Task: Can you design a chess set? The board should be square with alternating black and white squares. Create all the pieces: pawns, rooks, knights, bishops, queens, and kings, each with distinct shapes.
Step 3516:
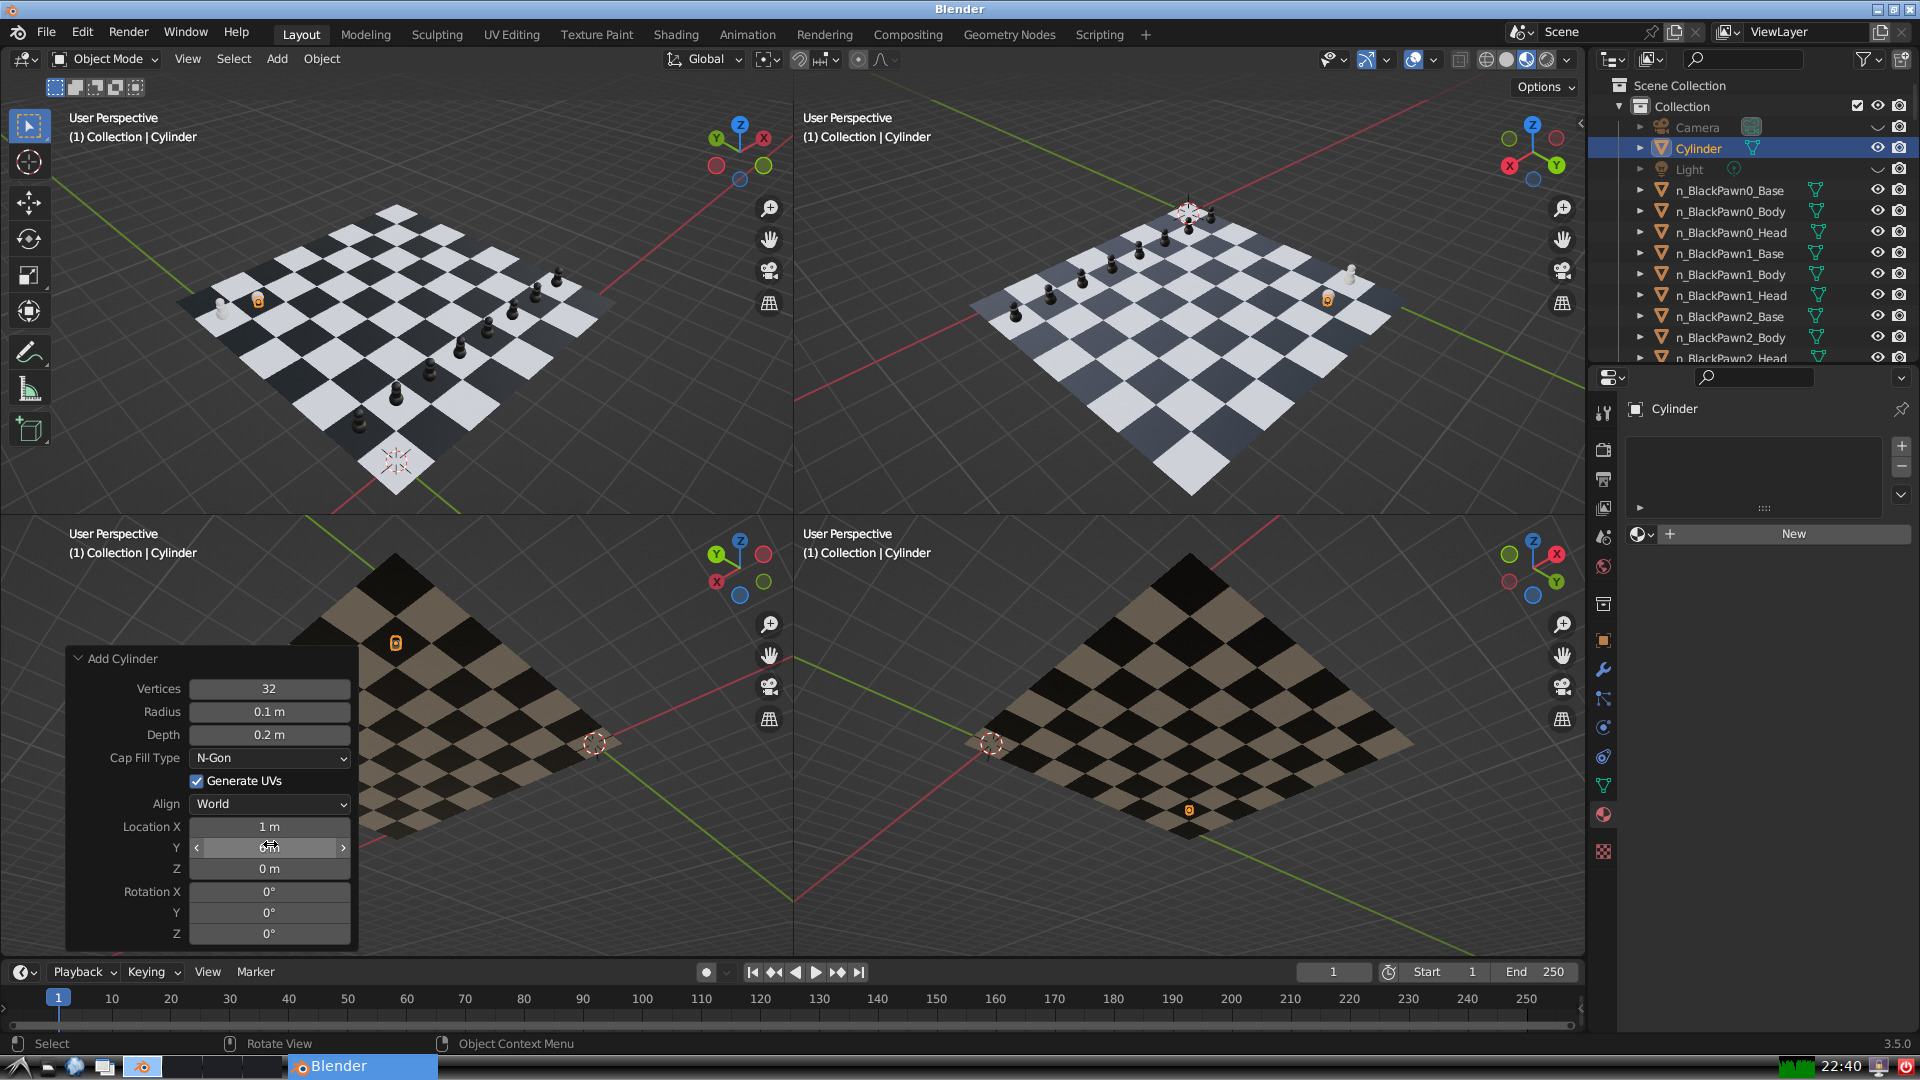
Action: {"mouse_move": [270, 868]}